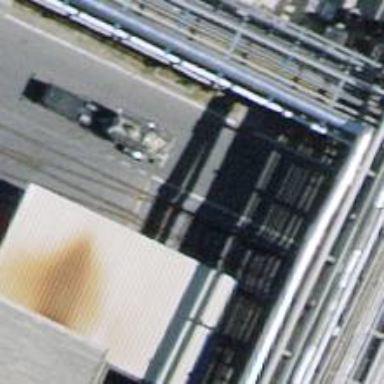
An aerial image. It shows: Railway switch.